Question: I want to create this layout using only CSS and not jquery or javascript. Is it possible and if so, please direct me to the right source. Thanks you :)
I tried my hand at this but it didn't come out well:
<URL>
HTML:
'''
<div class="parent">
<div class="red">
</div>
<div class="blue">
</div>
<div class="red">
</div>
<div class="red">
</div>
</div>
'''
CSS:
'''
.parent{
width:330px;
}
.red{
float:left;
width:150px;
height:150px;
margin-bottom:10px;
margin-left:10px;
background-color:red;
}
.blue{
float:left;
width:150px;
height:300px;
margin-bottom:10px;
margin-left:10px;
background-color:blue;
}
'''

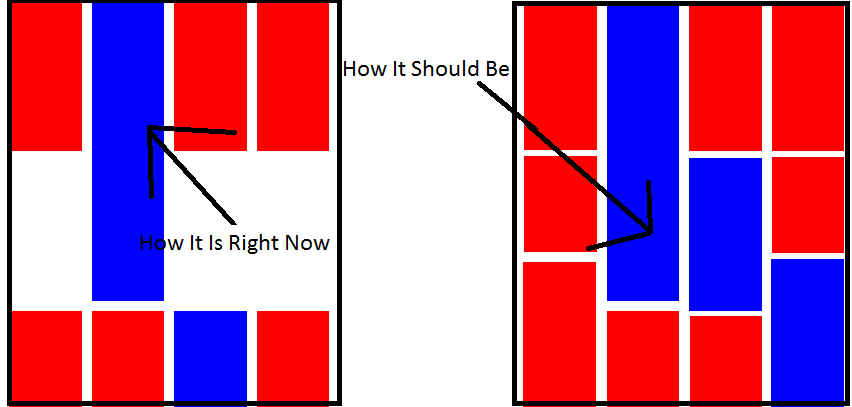
Answer: Flexbox allows you to do this due to its hability to distribute content and gaps.
Flexbox use is not very easy but not imposible. Here is some help:
<URL>
'''
.parent{
background: green;
width:330px;
height: 330px;
display: flex;
flex-flow: column wrap;
}
.red, .blue{
margin: 10px;
}
.red{
flex: 1 1 100px;;
background-color:red;
}
.blue{
flex: 2 2 150px;
background-color:blue;
}
'''
Here is a pen for you:<URL>
So, the explanation of what is happening here is as follows:
1. the parent must have display: flex.
2. you have to tell the flow direction, in this case you want columns.
3. for the items, you have to define the flex properties. In this case, you want the red to be smaller, then the proportion would be 1 and the tendency would be to be 100px if it can. The blue has a double "weight" and the tendency is 150px.